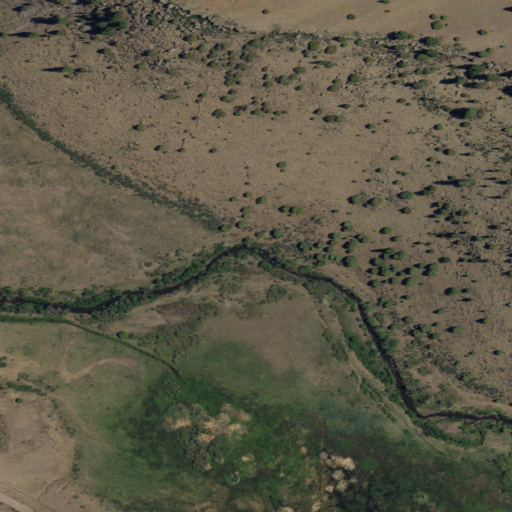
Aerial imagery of plain(s) in New Mexico named Stewart Meadows containing shrub, herbaceous wetlands, woody wetlands, grassland, and evergreen forest